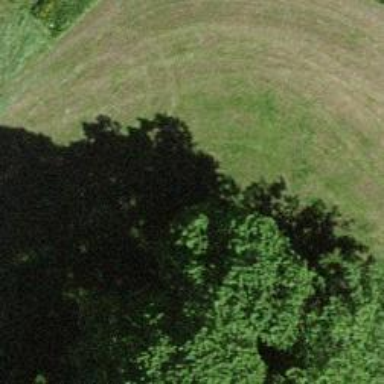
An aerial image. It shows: Single tag "natural: tree."